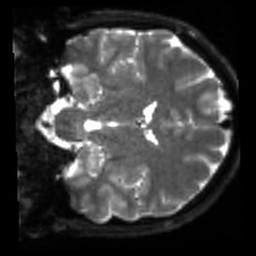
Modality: sbref
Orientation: coronal
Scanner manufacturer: siemens
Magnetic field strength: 3 T
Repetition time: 4 s
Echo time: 0.0594 s